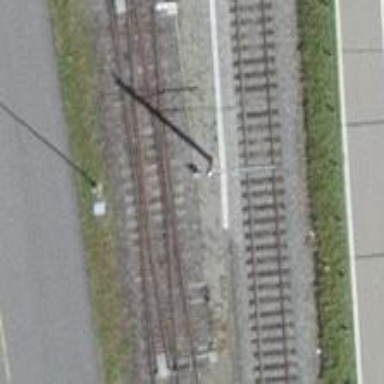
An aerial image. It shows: Railway switch.